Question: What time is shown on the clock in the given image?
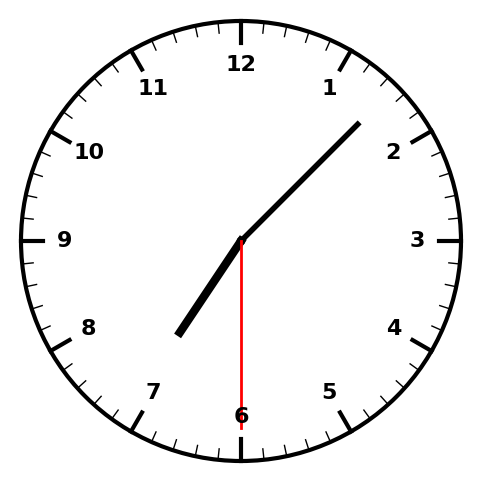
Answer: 07:07:30